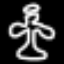
Label: angel